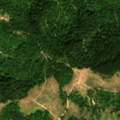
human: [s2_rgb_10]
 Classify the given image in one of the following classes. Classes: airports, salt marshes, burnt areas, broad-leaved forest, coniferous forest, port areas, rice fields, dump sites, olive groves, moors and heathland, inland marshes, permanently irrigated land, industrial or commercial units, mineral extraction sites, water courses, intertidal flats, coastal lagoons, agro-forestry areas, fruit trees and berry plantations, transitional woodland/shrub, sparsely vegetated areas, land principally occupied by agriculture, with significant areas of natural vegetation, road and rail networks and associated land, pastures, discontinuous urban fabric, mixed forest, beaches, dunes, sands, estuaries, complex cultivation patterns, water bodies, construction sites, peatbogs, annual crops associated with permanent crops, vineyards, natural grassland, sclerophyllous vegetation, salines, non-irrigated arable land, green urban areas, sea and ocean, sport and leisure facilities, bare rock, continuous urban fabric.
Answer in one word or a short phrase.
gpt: broad-leaved forest, transitional woodland/shrub